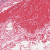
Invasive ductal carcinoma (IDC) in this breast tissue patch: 0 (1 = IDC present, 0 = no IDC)